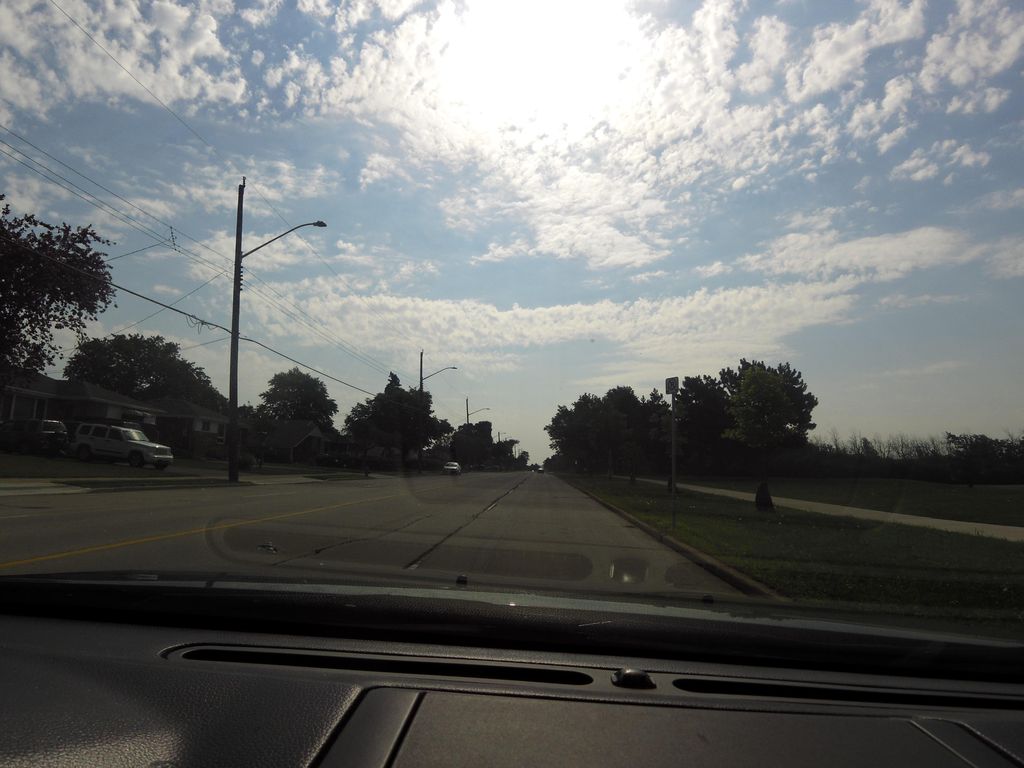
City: hamilton